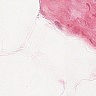
Metastatic tissue present: no